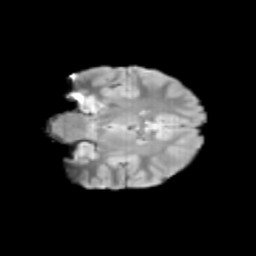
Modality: T2w
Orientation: coronal
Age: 11
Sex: female
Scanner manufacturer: siemens
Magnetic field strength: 3 T
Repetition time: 3.8 s
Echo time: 0.07 s